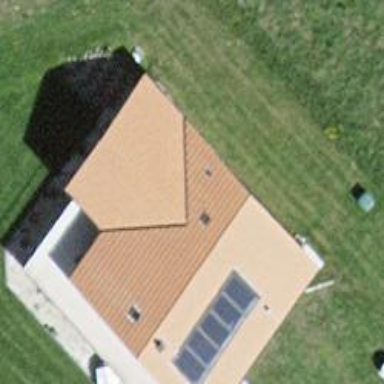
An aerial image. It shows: Simple house.